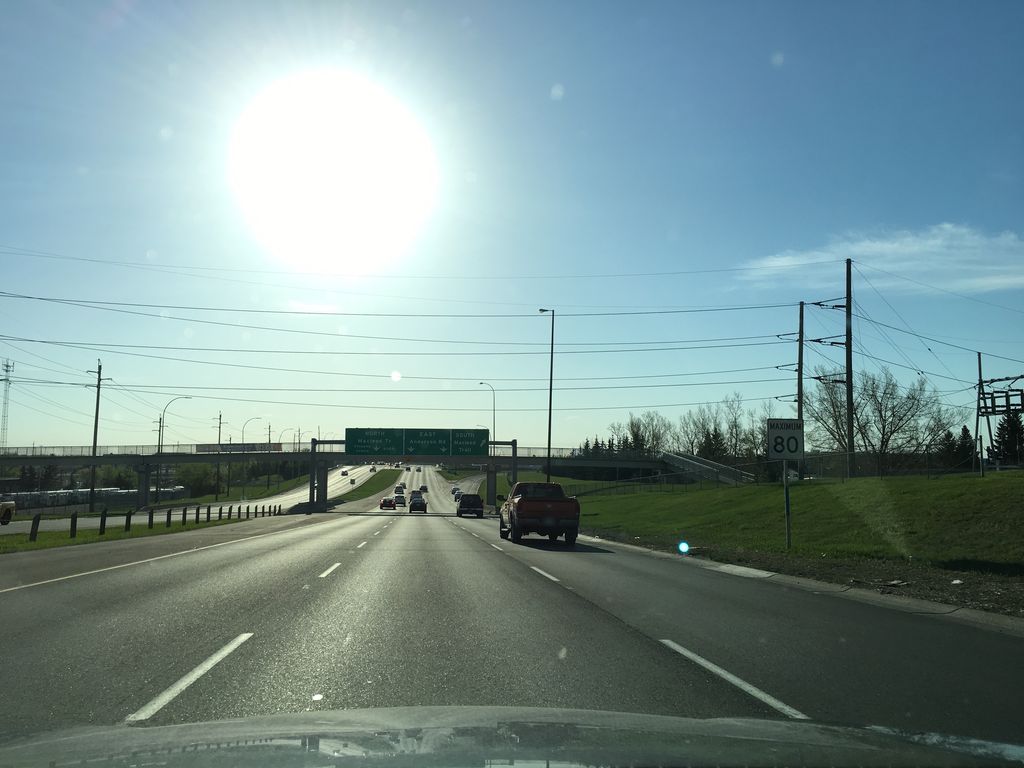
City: calgary